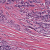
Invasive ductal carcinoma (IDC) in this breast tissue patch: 1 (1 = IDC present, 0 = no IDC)